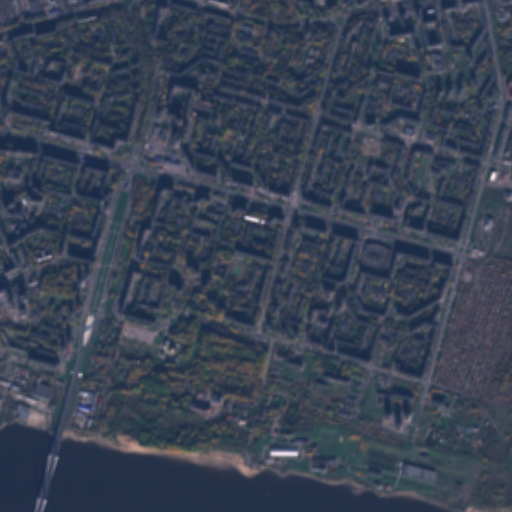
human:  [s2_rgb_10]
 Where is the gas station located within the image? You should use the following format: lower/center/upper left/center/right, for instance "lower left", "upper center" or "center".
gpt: The gas station is located in the upper right of the image.
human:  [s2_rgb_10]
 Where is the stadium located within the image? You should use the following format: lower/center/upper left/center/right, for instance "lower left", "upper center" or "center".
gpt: The stadium is located in the upper right of the image.
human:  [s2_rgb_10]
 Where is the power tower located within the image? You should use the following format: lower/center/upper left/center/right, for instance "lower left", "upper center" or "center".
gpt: There is no power tower in the image.